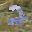
Label: 2